Field crop: maize
Growth stage: 2
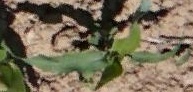
Species: maize